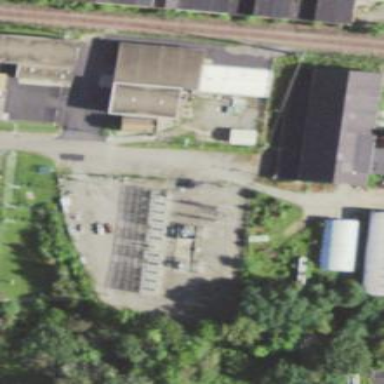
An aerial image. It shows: Power substation.